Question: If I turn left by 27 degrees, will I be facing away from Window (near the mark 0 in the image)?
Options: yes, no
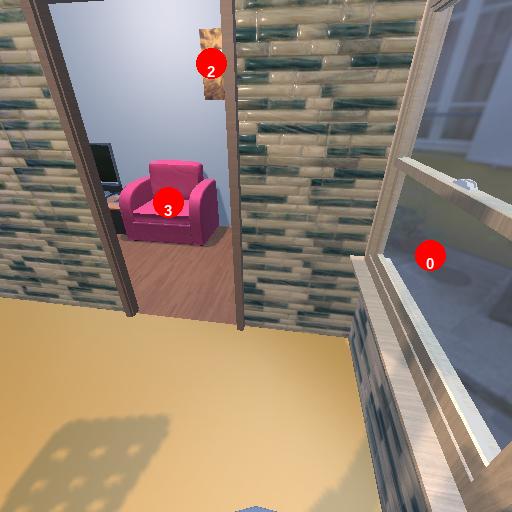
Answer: yes